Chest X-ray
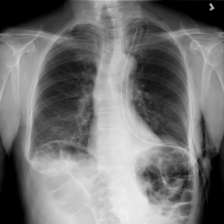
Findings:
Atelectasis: positive
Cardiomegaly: negative
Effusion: negative
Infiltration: negative
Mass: negative
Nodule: positive
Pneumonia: negative
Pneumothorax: negative
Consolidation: negative
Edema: negative
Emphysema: positive
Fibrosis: positive
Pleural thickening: negative
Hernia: negative